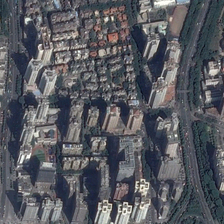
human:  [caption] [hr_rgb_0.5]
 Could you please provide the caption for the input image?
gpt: many buildings and green trees are in a commercial area .

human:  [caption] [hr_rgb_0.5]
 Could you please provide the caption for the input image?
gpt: many buildings and green trees are in a commercial area .

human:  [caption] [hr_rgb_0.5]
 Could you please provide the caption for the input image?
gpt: many buildings and green trees are in a commercial area .

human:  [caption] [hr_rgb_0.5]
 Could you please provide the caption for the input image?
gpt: many buildings and green trees are in a commercial area .

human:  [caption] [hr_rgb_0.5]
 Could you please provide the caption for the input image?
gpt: many buildings and green trees are in a commercial area .